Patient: sex F, age 65
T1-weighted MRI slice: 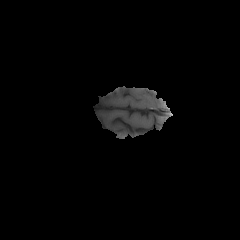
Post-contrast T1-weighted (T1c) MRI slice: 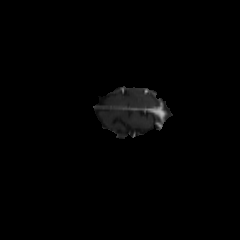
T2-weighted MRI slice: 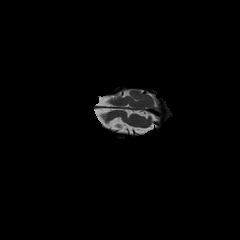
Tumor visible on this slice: yes
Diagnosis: Glioblastoma, IDH-wildtype
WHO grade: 4